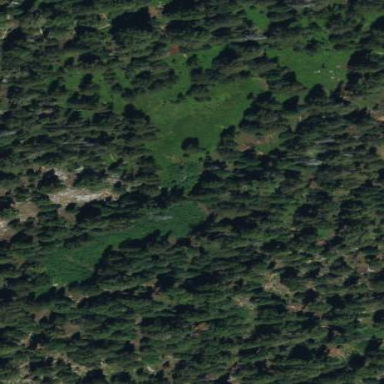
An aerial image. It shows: Wet meadow with grassland vegetation.